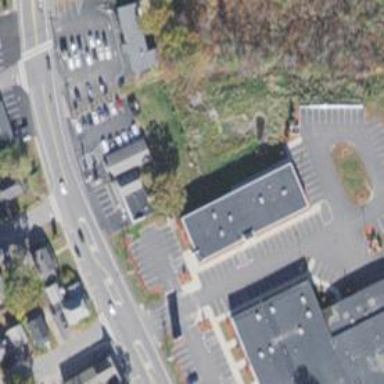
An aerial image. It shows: Healthcare clinic.